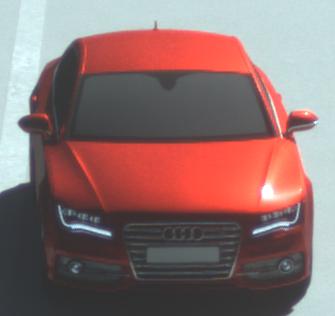
Make: Audi
Model: S7 Sportback cod
Detailed model: S7 (4G) Sportback
Model produced from: 2012/06
Model produced until: 2014/05
Doors: 5
Color: red
Road condition: dry road
Daytime: morning or afternoon
Contrast: high contrast